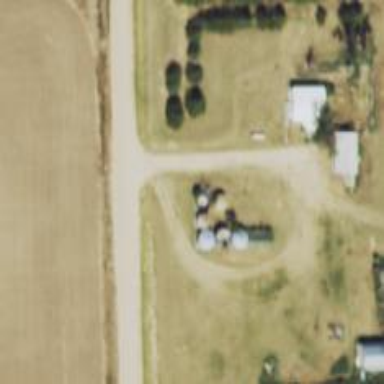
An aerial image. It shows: Silo.